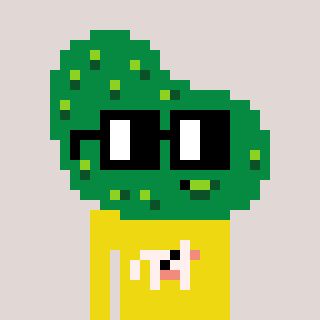
a pixel art character with square black glasses, a pickle-shaped head and a yellow-colored body on a warm background